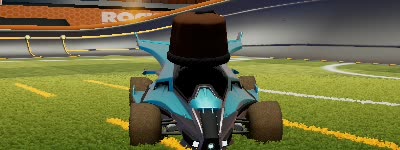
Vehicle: aftershock